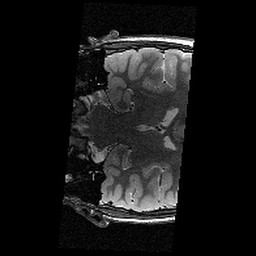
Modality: T2w
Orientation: coronal
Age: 12
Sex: male
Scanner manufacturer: siemens
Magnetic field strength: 3 T
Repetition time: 7.7 s
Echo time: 0.067 s